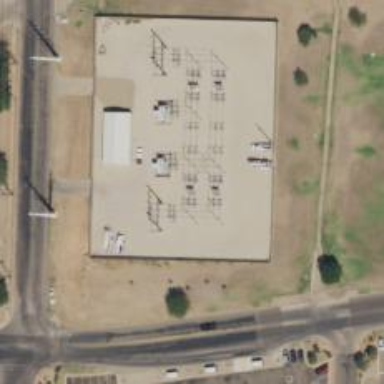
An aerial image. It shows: Switch for power supply.